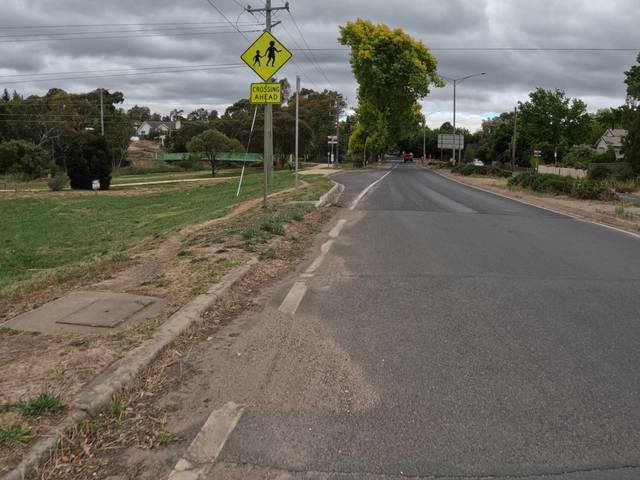
Region: Australia
Coordinates: -37.073, 144.207